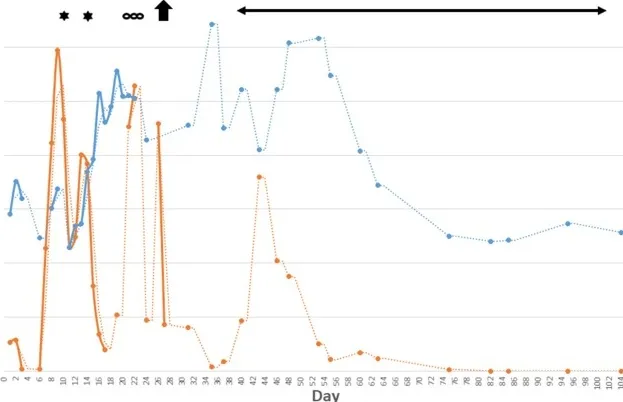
Summary of main inflammatory markers tested during the disease course and how they have been influenced by the different therapies.
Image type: chart (chart)